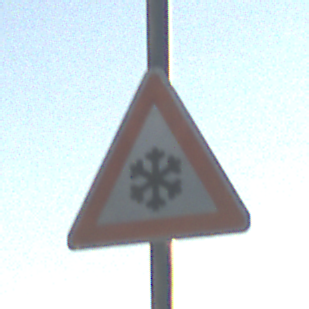
Verkehrszeichen: SchneeOderEisglaette
Umgebung: Outdoor, RoadRail
Tageszeit: SunriseSunset
Wetter: Clear
Licht: Natural
Jahreszeit: NotSpecified
Kontrast: HighContrast